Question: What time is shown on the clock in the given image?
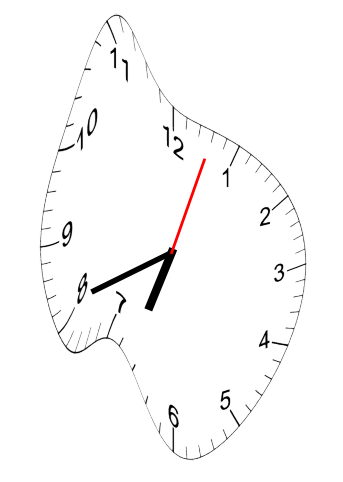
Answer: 06:41:03